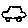
Label: car